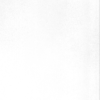
Label: dusty